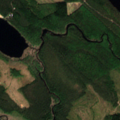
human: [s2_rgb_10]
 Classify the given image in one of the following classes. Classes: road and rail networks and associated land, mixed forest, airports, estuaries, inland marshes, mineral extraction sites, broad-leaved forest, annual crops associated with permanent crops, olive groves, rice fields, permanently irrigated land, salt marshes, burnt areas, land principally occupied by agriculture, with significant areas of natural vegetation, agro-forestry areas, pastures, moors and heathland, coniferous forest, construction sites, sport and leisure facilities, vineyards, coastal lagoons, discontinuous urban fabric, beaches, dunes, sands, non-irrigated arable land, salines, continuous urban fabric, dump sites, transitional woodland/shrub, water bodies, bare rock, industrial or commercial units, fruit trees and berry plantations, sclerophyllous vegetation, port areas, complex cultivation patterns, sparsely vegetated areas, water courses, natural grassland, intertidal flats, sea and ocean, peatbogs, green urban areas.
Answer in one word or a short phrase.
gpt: coniferous forest, mixed forest, transitional woodland/shrub, water bodies